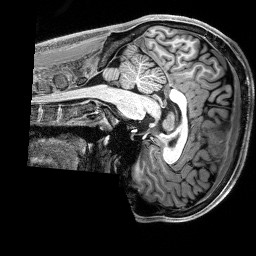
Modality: T1w
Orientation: sagittal
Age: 23
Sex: male
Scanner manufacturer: siemens
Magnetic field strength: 3 T
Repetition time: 2.8 s
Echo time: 0.00212 s